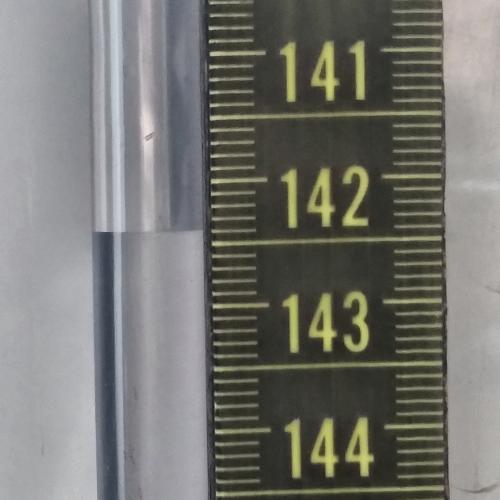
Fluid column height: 142.4 cm